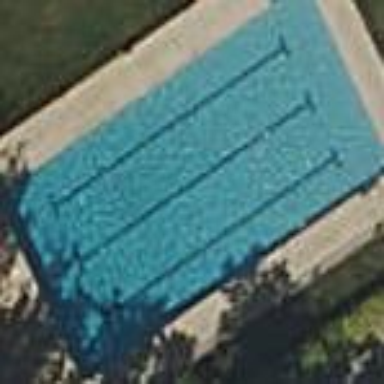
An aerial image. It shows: Swimming pool located in leisure land.